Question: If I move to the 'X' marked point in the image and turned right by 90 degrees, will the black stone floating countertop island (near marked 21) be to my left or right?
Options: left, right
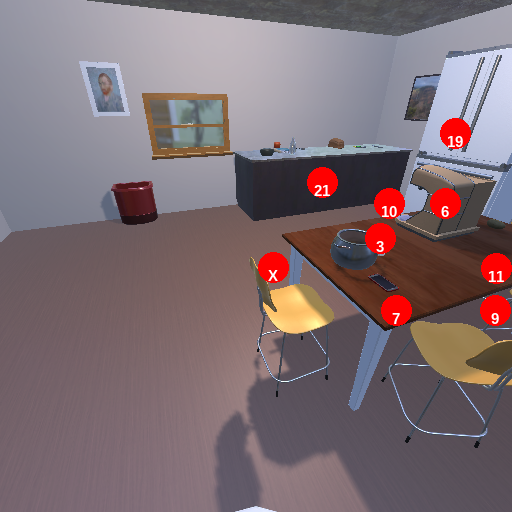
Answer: left